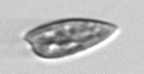
Label: Prorocentrum_dentatum